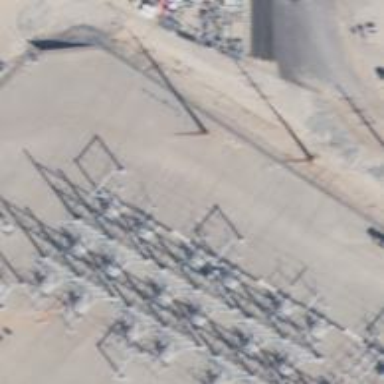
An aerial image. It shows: Switch used for power control.